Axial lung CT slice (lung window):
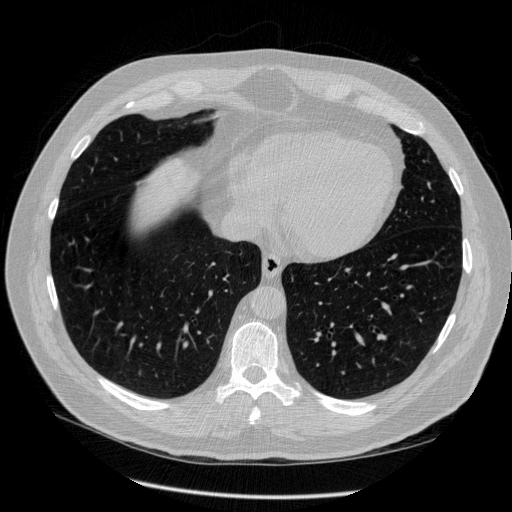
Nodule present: no